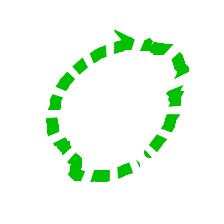
Shape: circle